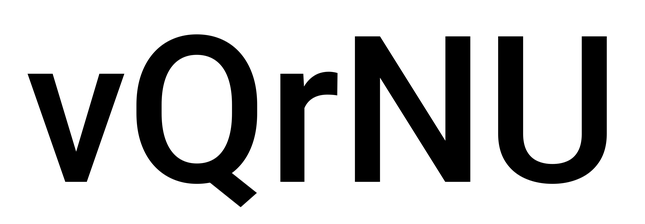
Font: Roboto_Medium